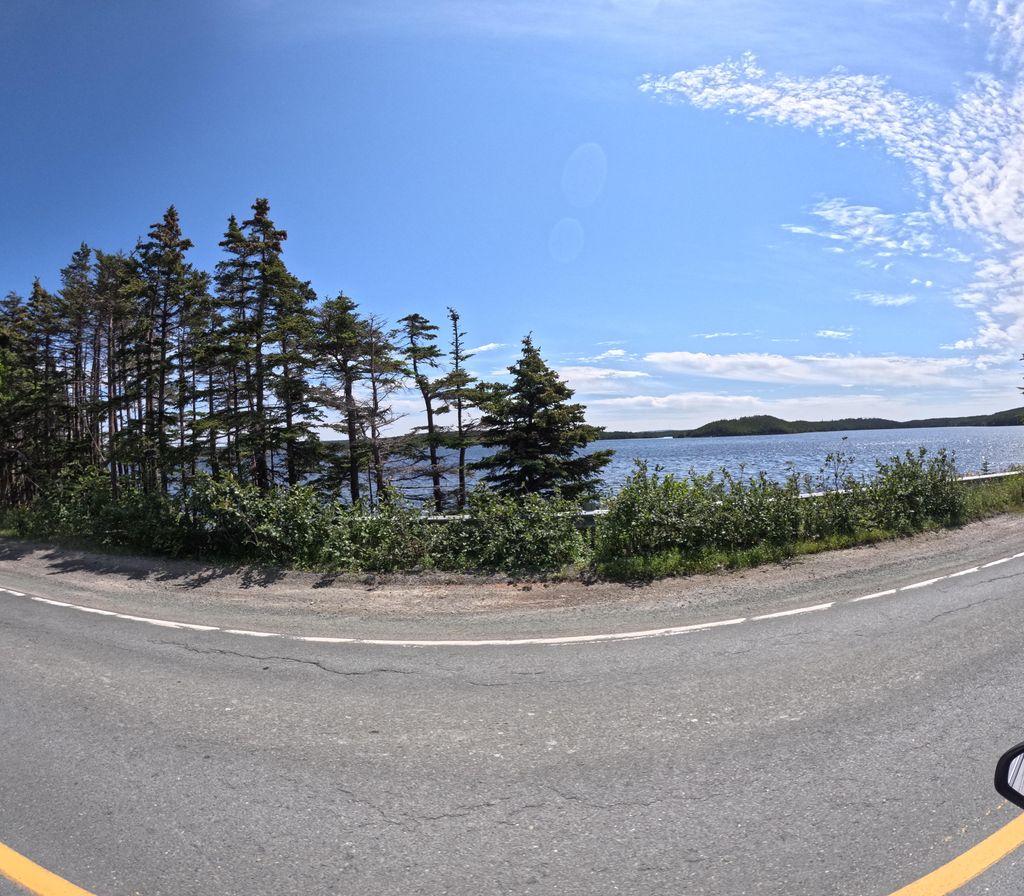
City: st_johns